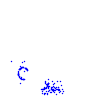
Particle: pion